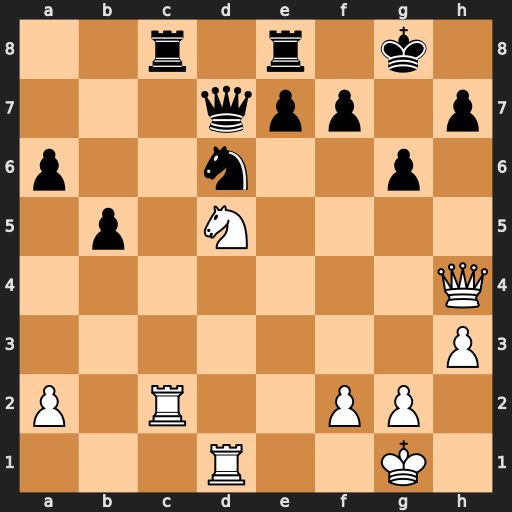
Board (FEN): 2r1r1k1/3qpp1p/p2n2p1/1p1N4/7Q/7P/P1R2PP1/3R2K1
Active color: w
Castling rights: -
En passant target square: -
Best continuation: Rxc8 Qxc8 Nxe7+ Rxe7 Qxe7